Question: I've added an EditText view from Google's material library and set the endIcon mode to 'clear_text'. However, the endIcon is too big (it fits the text view entirely), whereas, from looking at the documentation, I believe it should be a little smaller. I tried to play around with the layout XML but can't seem to find out why this is. I've also looked at the endIcon attributes in the Material repository and there seems to be no endIconSize attribute. I'd appreciate it if someone could point out where I made the mistake.

TextView XML
'''
<com.google.android.material.textfield.TextInputLayout
android:id="@+id/descriptionTextField"
style="@style/Widget.MaterialComponents.TextInputLayout.OutlinedBox"
android:layout_width="0dp"
android:layout_height="wrap_content"
android:layout_marginEnd="8dp"
android:layout_marginBottom="8dp"
app:boxBackgroundColor="@android:color/white"
app:boxStrokeColor="@color/colorSecondaryLight"
app:boxStrokeWidth="2dp"
app:endIconMode="clear_text"
app:errorEnabled="false"
app:layout_constraintBottom_toBottomOf="@+id/taskConfirmedBtn"
app:layout_constraintEnd_toStartOf="@+id/taskConfirmedBtn"
app:layout_constraintStart_toStartOf="parent"
app:layout_constraintTop_toTopOf="@+id/taskConfirmedBtn">
<com.google.android.material.textfield.TextInputEditText
android:id="@+id/descriptionInput"
android:layout_width="match_parent"
android:layout_height="wrap_content"
android:fontFamily="sans-serif"
android:inputType="textCapSentences"
android:singleLine="true"
android:textColor="@color/colorOnSurface" />
'''
Styles xml
'''
<resources>
<!-- Base application theme -->
<style name="AppTheme" parent="Theme.MaterialComponents.DayNight.DarkActionBar">
<item name="android:colorBackground">@color/background</item>
<item name="colorPrimary">@color/colorPrimary</item>
<item name="colorPrimaryVariant">@color/colorPrimaryLight</item>
<item name="colorOnPrimary">@color/colorOnPrimary</item>
<item name="colorSecondary">@color/colorSecondary</item>
<item name="colorSecondaryVariant">@color/colorSecondaryLight</item>
<item name="colorOnSecondary">@color/colorOnSecondary</item>
<item name="toolbarStyle">@style/Widget.Taskeroo.Toolbar</item>
<item name="actionBarTheme">@style/Widget.Taskeroo.ActionBar</item>
<item name="floatingActionButtonStyle">@style/Widget.Taskeroo.FloatingActionButton</item>
<item name="imageButtonStyle">@style/Widget.Taskeroo.ImageButton</item>
<item name="materialCardViewStyle">@style/Widget.Taskeroo.CardView</item>
<item name="bottomSheetDialogTheme">@style/CustomBottomSheetDialog</item>
<item name="android:textViewStyle">@style/SanSerifLightTextView</item>
<item name="android:buttonStyle">@style/SansSerifLightButton</item>
<item name="android:radioButtonStyle">@style/SansSerifLightButton</item>
</style>
<!-- Themes -->
<style name="SplashScreenTheme" parent="AppTheme.NoActionBar">
<item name="android:windowBackground">@drawable/splash_screen_bitmap</item>
</style>
<style name="AppTheme.NoActionBar">
<item name="windowActionBar">false</item>
<item name="windowNoTitle">true</item>
</style>
<style name="AppTheme.AppBarOverlay" parent="ThemeOverlay.AppCompat.Dark.ActionBar" />
<style name="AppTheme.PopupOverlay" parent="ThemeOverlay.AppCompat.Light" />
<style name="AppTheme.NoActionBar.AppBarOverlay" parent="ThemeOverlay.AppCompat.Dark.ActionBar" />
<style name="AppTheme.NoActionBar.PopupOverlay" parent="ThemeOverlay.AppCompat.Light" />
<!-- Widgets -->
<style name="Widget.Taskeroo.ActionBar" parent="Widget.MaterialComponents.ActionBar.Primary">
<item name="android:colorControlNormal">@color/colorOnPrimary</item>
<item name="android:iconTint">@color/colorOnPrimary</item>
</style>
<style name="Widget.Taskeroo.Toolbar" parent="Widget.MaterialComponents.Toolbar.Primary">
<item name="titleTextColor">@color/colorOnPrimary</item>
</style>
<style name="Widget.Taskeroo.FloatingActionButton" parent="Widget.MaterialComponents.FloatingActionButton">
<item name="android:backgroundTint">@color/colorSecondaryLight</item>
<item name="tint">@color/colorOnSecondary</item>
</style>
<style name="Widget.Taskeroo.CardView" parent="Widget.MaterialComponents.CardView">
<item name="cardBackgroundColor">@color/colorSurface</item>
<item name="cardElevation">10dp</item>
<item name="android:elevation">8dp</item>
</style>
<style name="DividerStyle">
<item name="android:background">@color/colorSecondary</item>
</style>
<style name="Widget.Taskeroo.ImageButton" parent="Widget.AppCompat.Button.Borderless.Colored">
<item name="tint">@color/colorSecondary</item>
</style>
<!-- Components -->
<style name="CustomBottomSheetDialog" parent="@style/ThemeOverlay.MaterialComponents.BottomSheetDialog">
<item name="bottomSheetStyle">@style/CustomBottomSheet</item>
</style>
<style name="CustomBottomSheet" parent="Widget.MaterialComponents.BottomSheet">
<item name="shapeAppearanceOverlay">@style/CustomShapeAppearanceBottomSheetDialog</item>
<item name="backgroundTint">@color/colorSurface</item>
</style>
<style name="CustomShapeAppearanceBottomSheetDialog" parent="">
<item name="cornerFamily">rounded</item>
<item name="cornerSizeTopRight">16dp</item>
<item name="cornerSizeTopLeft">16dp</item>
<item name="cornerSizeBottomRight">0dp</item>
<item name="cornerSizeBottomLeft">0dp</item>
</style>
<!-- Fonts -->
<style name="SanSerifLightTextView" parent="android:Widget.TextView">
<item name="android:fontFamily">sans-serif-light</item>
</style>
<style name="SansSerifLightButton" parent="android:Widget.Holo.Button">
<item name="android:fontFamily">sans-serif-light</item>
</style>
<style name="SansSerifLightRadioButton" parent="android:Widget.Holo.CompoundButton.RadioButton">
<item name="android:fontFamily">sans-serif-light</item>
</style>
<style name="AppTheme.NoActionBar.NoActionBar">
<item name="windowActionBar">false</item>
<item name="windowNoTitle">true</item>
</style>
</resources>
'''
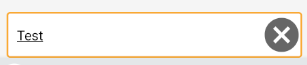
Answer: Your issue is here:
'''
<style name="AppTheme" parent="Theme.MaterialComponents.DayNight.DarkActionBar">
<item name="imageButtonStyle">@style/Widget.Taskeroo.ImageButton</item>
</style>
<style name="Widget.Taskeroo.ImageButton" parent="Widget.AppCompat.Button.Borderless.Colored">
<item name="tint">@color/colorSecondary</item>
</style>
'''
You are using 'Widget.AppCompat.Button.*' instead of 'Widget.AppCompat.ImageButton'.
The style 'Widget.AppCompat.Button.Borderless.Colored' has a custom dimens.
<URL>
<URL>